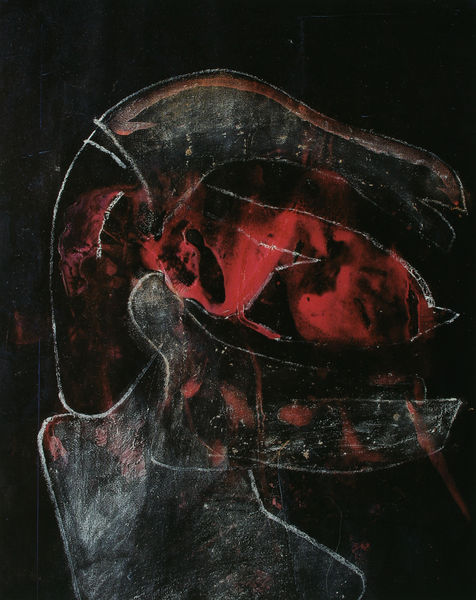
Titel: Mi-mosa
Künstler: Roberto Matta
Standort: Paris
Institution: Privatsammlung
Schlagwörter: dunkel, feuer, gemälde, kopf, körper, schatten, vogel, weiß, frau, grau, kreide, licht, mund, nacht, profil, schwarz, skizze, zeichnung, hund, rot, tier, flächig, malerei, gesicht, mensch, schädel, stein, trauer, hals, hände, portrait, porträt, öl, figur, haare, ohren, schulter, oval, rund, skulptur, düster, schnabel, moderne, heiß, abstrakt, fläche, hitze, modern, farbe, formen, grafik, linien, angst, gewalt, büste, figurativ, melancholisch, glänzend, metall, menzel, tiefe, bronze, abstraktion, collage, surrealismus, umriss, foto, knochen, blut, maske, flammen, linie, kohle, kontur, form, schraffur, konturen, schlange, helm, rüstung, inneres, wärme, weß, verwischt, kiefer, schiefer, schmerz, maul, zunge, erscheinung, macht, schemen, schrei, menschlich, metal, tropfen, haartolle, zwiespalt, nuss, chagall, monster, kratzen, zange, zweidimensional, übermalung, bruch, dinosaurier, gesucht, guache, hirn, wols, gehirn, bacon, diabolisch, konkret, raabe, embryo, übermalungen, dreiviertel ansicht, drei farben, aufbrechen, durchsceinend, invertiret, kieferknochen, puache, tapies, wenige linien